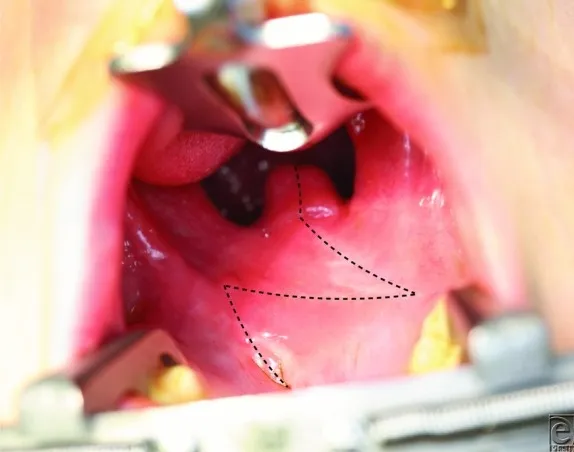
Hard and soft palates of a 5-year-old boy with a history of Furlow double-opposing Z-plasty palatoplasty (dashed line). Note the short palatal length and nonanatomical location of the velum relative to the posterior pharyngeal wall.
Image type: medical_photograph (other_medical_photograph)